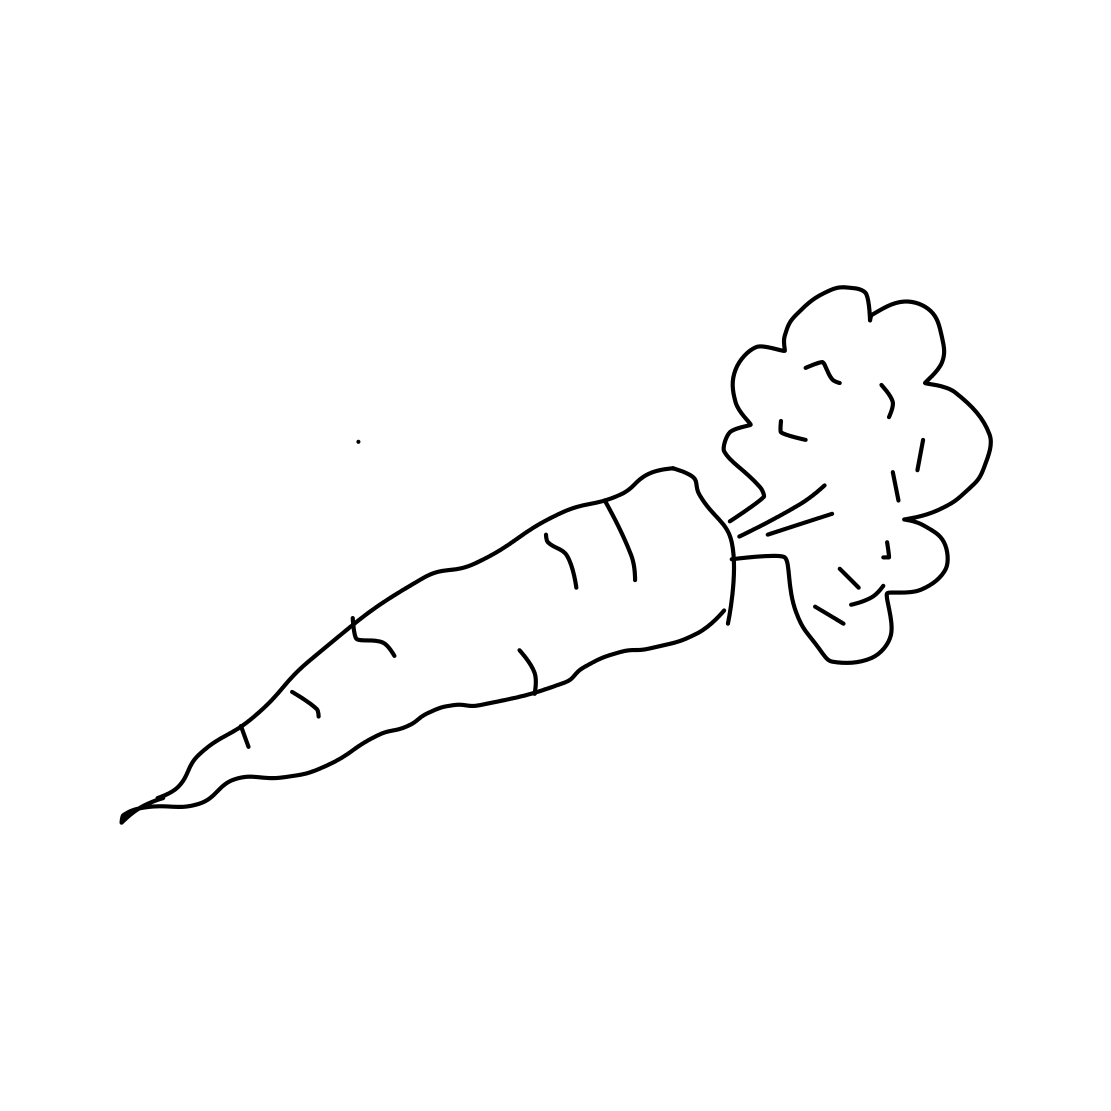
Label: carrot